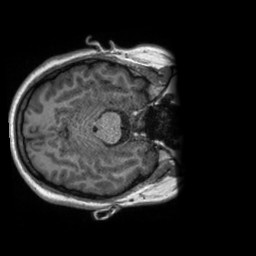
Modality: T1w
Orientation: axial
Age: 25
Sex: female
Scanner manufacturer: siemens
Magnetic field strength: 3 T
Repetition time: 2.3 s
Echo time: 0.00288 s